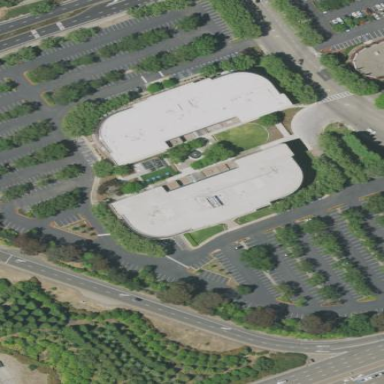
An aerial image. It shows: Office building.